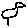
Label: bird